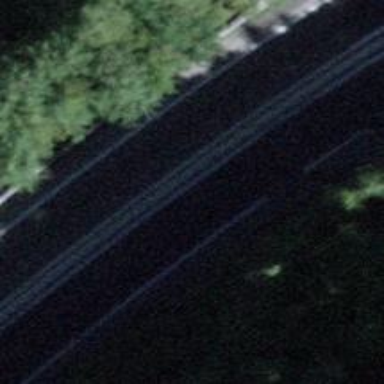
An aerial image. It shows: Asphalt road classified as primary highway.